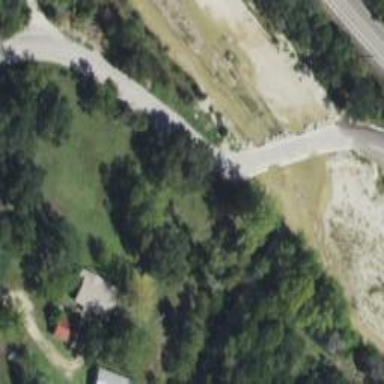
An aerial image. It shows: Residential road with bridge.